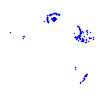
Particle: electron